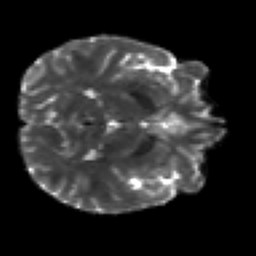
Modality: T2w
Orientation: axial
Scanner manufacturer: siemens
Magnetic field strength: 3 T
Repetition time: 7.8 s
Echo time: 0.09 s